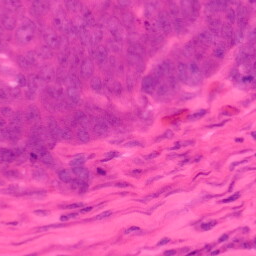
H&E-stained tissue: Colon